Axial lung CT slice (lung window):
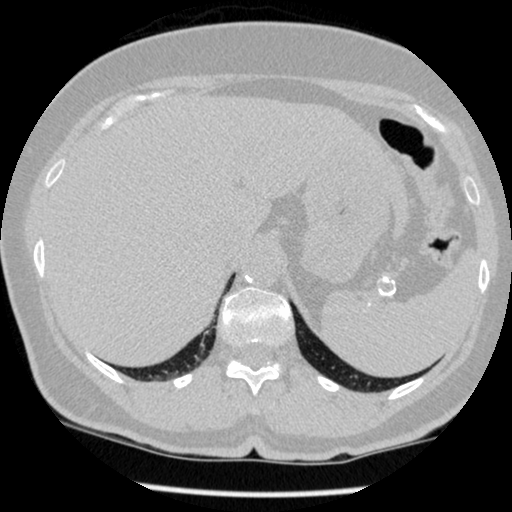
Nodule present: no